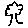
Label: tree